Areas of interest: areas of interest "Parking Lot"
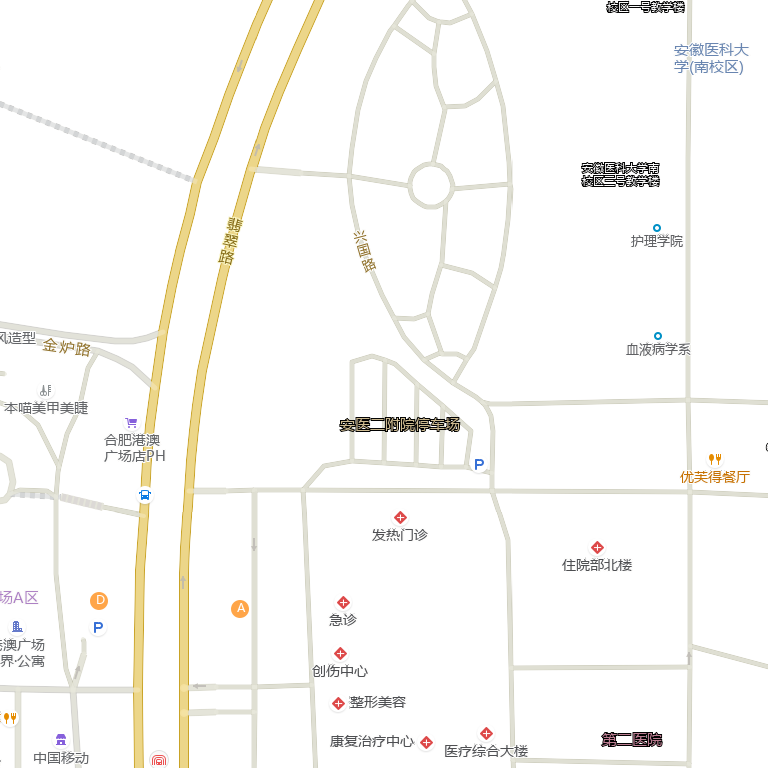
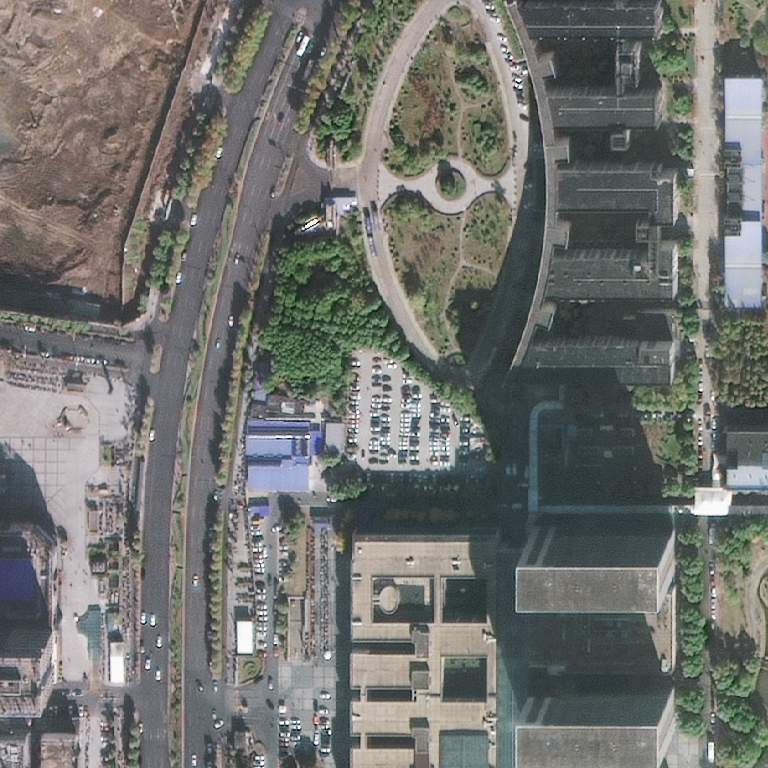